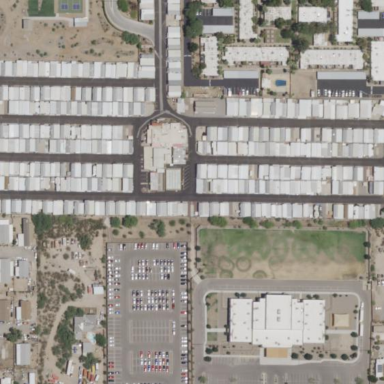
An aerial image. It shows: Residential area designated as trailer park.